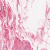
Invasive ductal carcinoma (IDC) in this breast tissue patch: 0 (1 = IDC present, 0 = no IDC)